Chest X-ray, AP view. Patient: 30 years old, sex F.
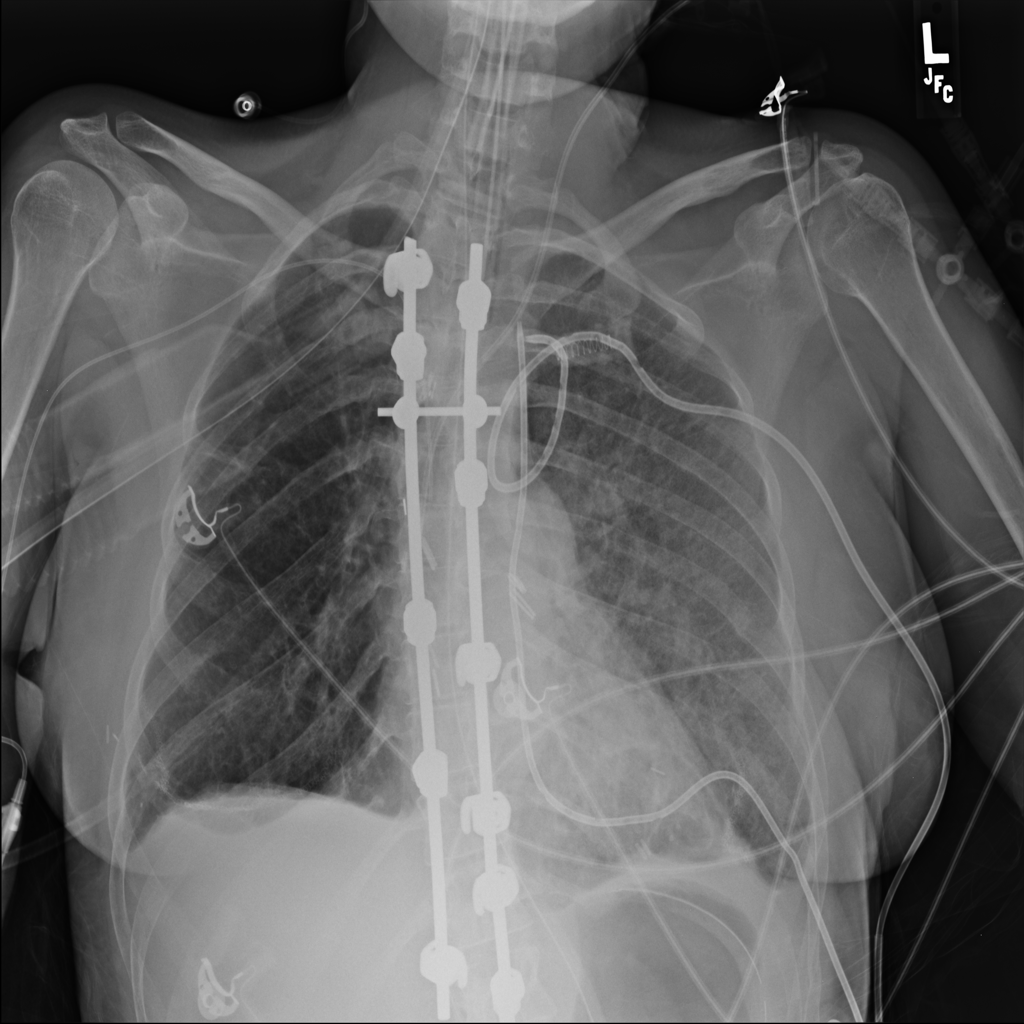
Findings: Infiltration, Pleural_Thickening